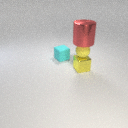
small yellow rubber sphere above small yellow metal cube